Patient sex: F
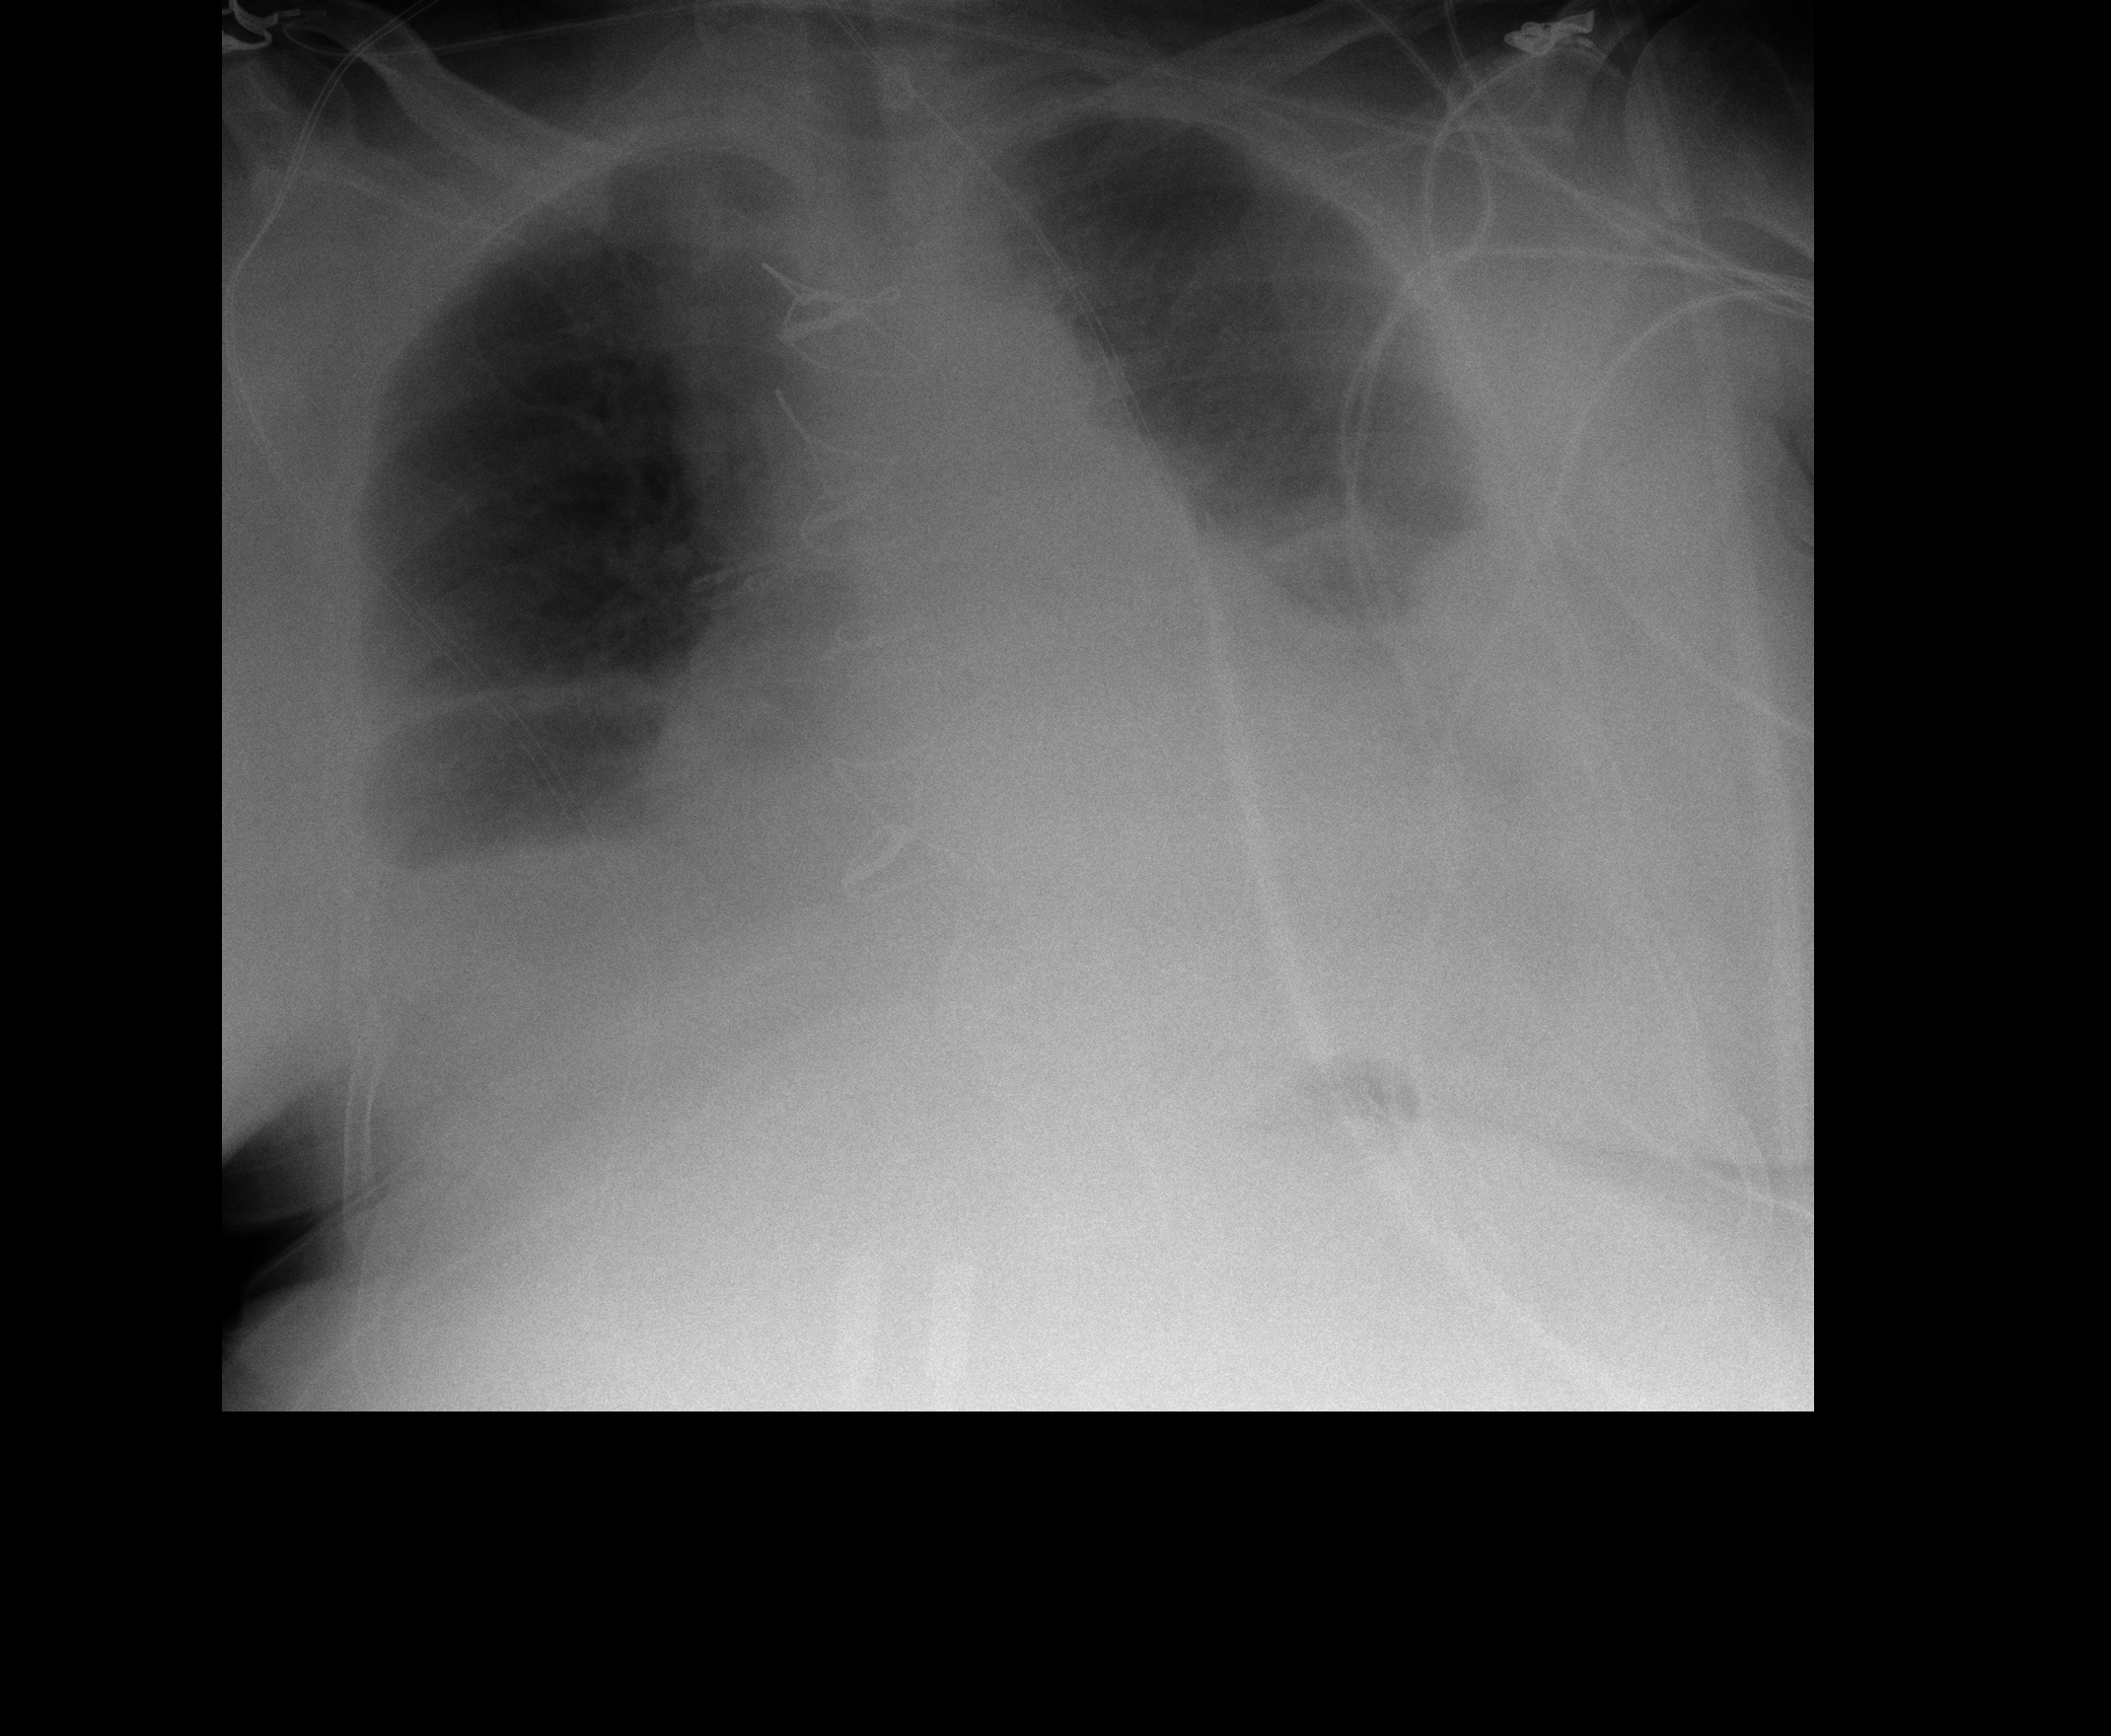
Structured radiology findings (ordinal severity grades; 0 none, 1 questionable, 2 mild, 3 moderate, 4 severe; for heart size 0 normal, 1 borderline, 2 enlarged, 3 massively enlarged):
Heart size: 1
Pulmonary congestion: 1
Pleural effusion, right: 2
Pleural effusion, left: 3
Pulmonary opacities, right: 0
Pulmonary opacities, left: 0
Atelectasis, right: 2
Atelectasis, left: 3